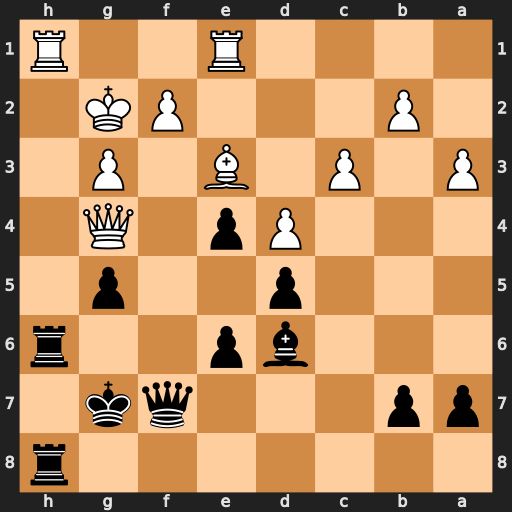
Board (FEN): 7r/pp3qk1/3bp2r/3p2p1/3Pp1Q1/P1P1B1P1/1P3PK1/4R2R
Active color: b
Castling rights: -
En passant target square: -
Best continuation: Qf3+ Qxf3 exf3+ Kxf3 Rxh1